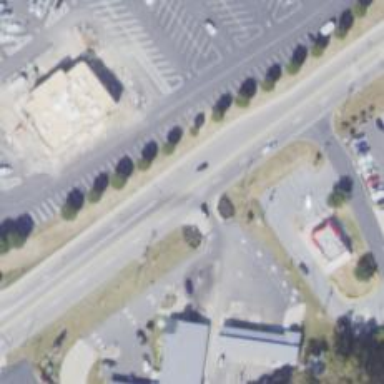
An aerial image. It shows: Tertiary road with asphalt surface and sidewalk on the left.